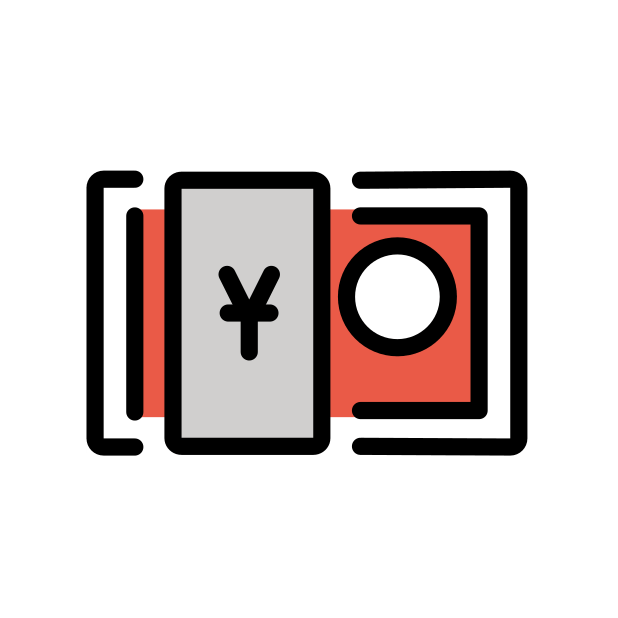
Emoji: 💴
Name: banknote with yen sign
Unicode: 0x1f4b4